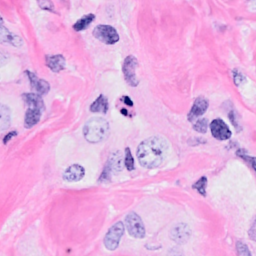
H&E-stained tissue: Breast